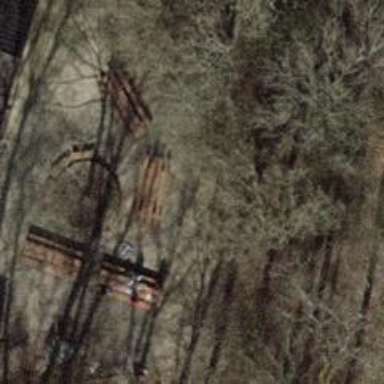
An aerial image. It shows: Picnic table located in leisure land area.